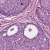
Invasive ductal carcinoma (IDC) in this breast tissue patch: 0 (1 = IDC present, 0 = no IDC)